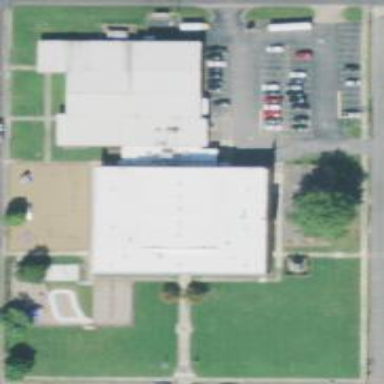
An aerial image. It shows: School.